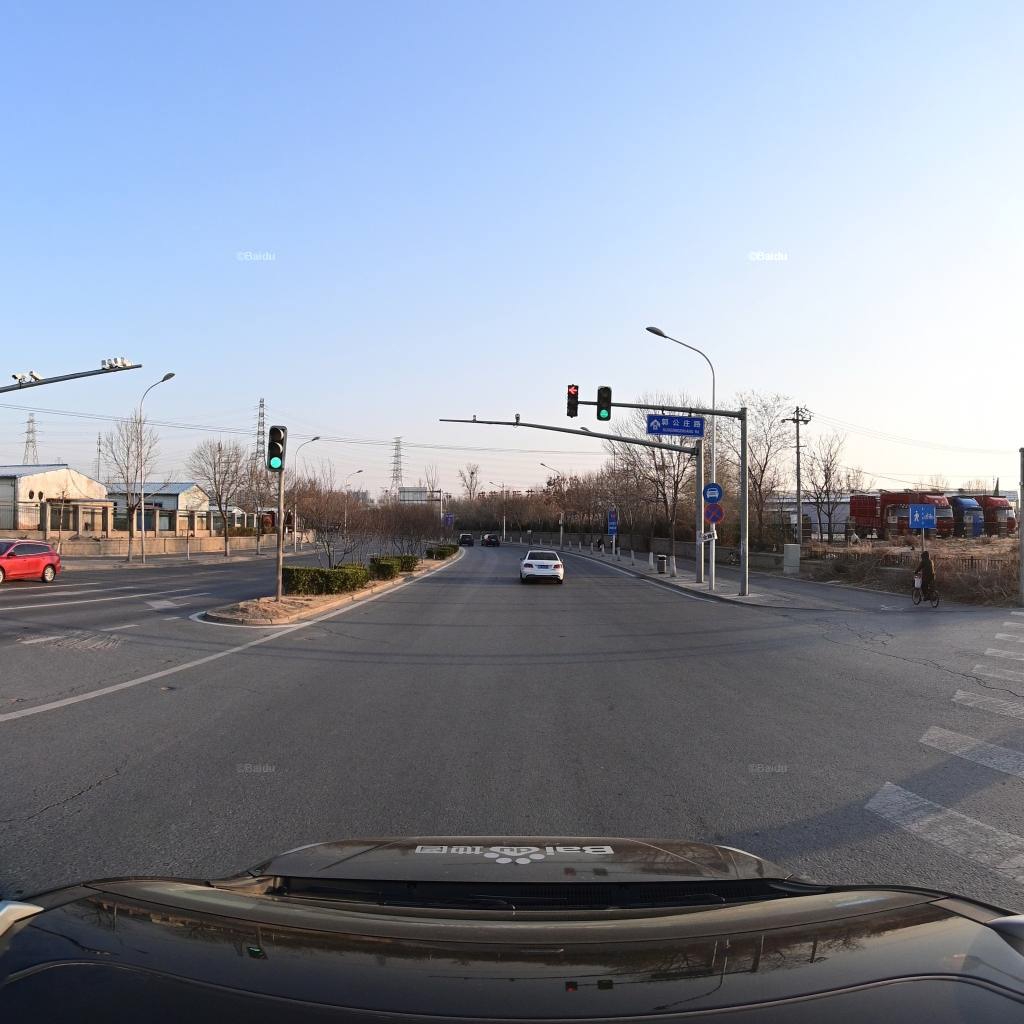
Region: Fengtai
Road damage annotations: longitudinal crack, transverse crack, transverse crack, longitudinal crack, longitudinal crack, alligator crack, pothole